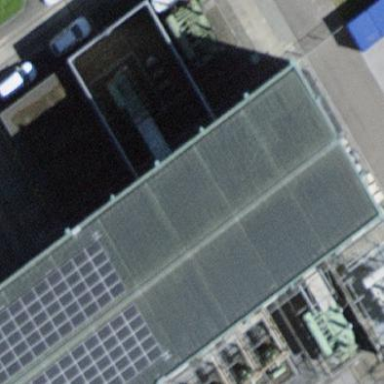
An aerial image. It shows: Building with electricity generator.